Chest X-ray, AP view. Patient: 59 years old, sex M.
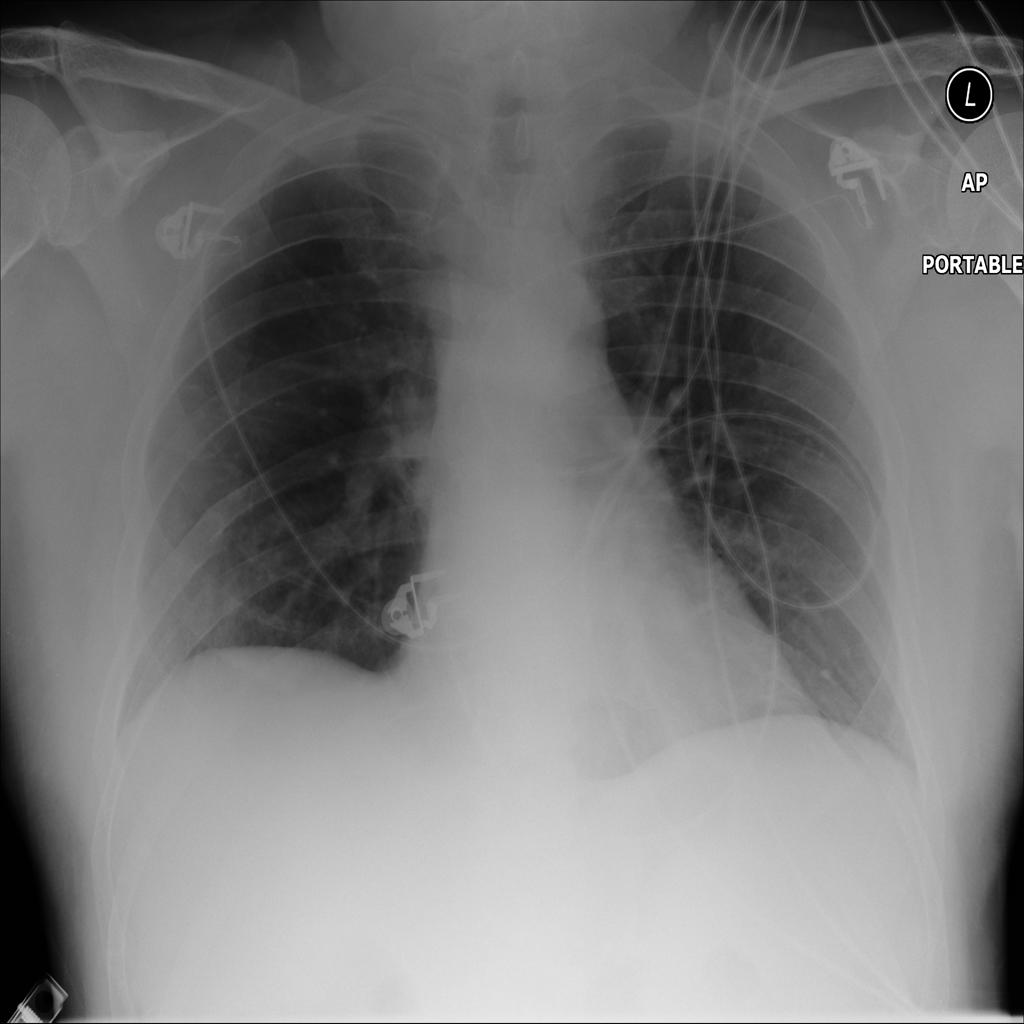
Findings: No Finding